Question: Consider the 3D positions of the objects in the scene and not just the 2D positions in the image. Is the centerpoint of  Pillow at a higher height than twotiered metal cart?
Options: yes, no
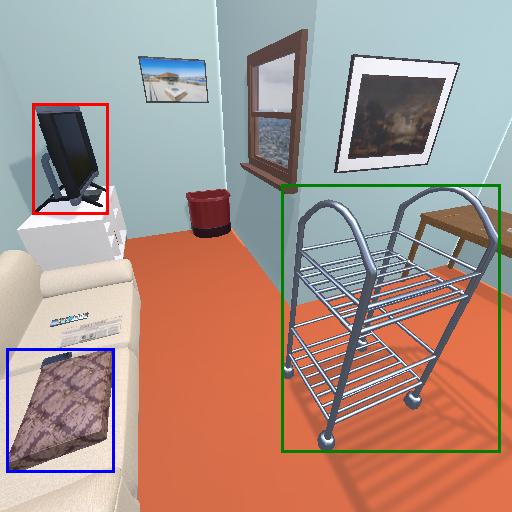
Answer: yes